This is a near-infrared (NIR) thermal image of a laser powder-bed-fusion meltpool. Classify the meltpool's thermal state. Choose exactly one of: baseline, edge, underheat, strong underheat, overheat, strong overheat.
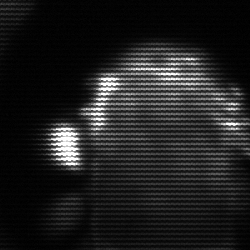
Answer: baseline